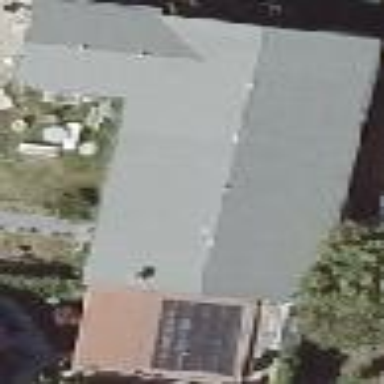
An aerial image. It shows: Flat-roofed commercial building.